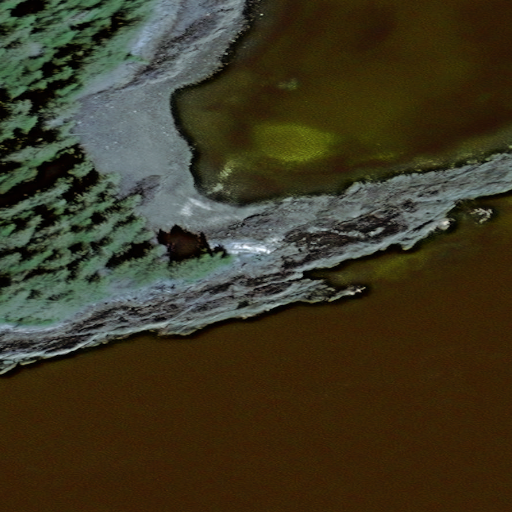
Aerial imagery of cape in Alaska named Point Napean containing only unknown